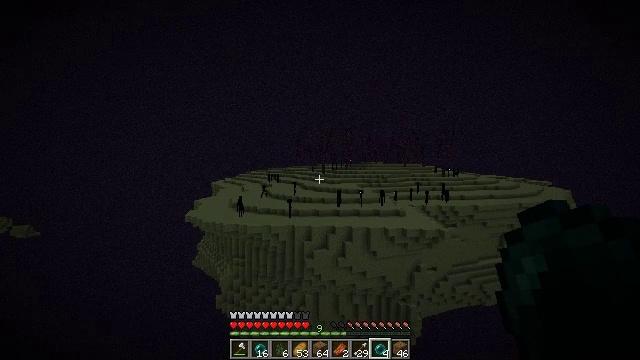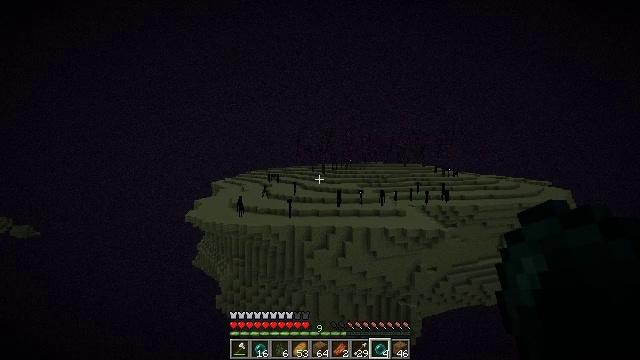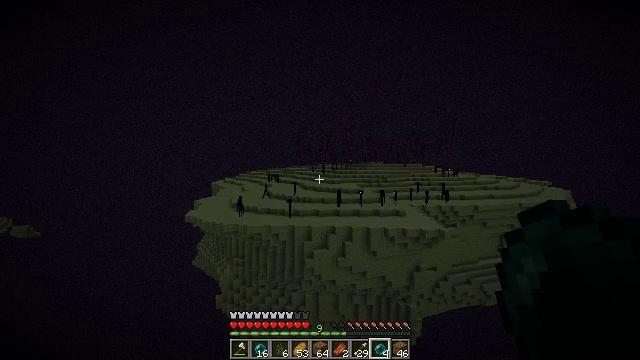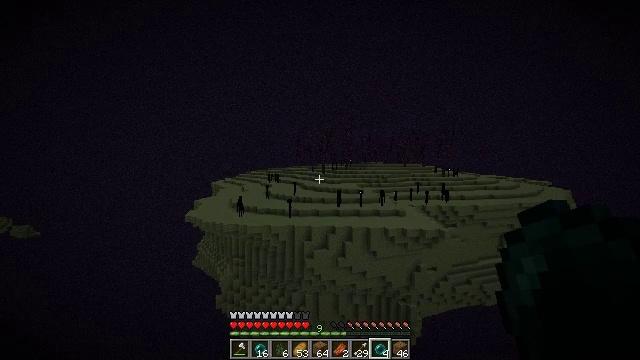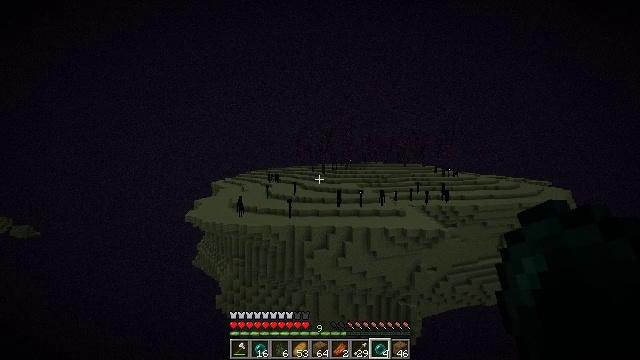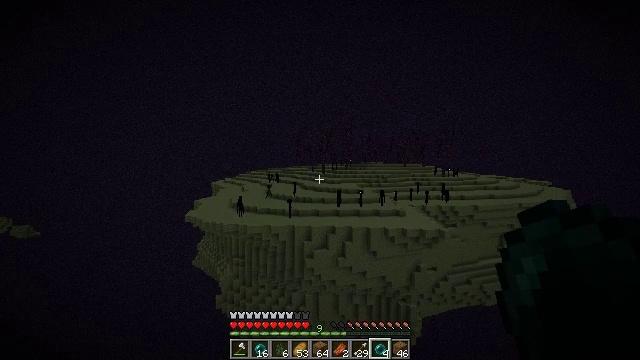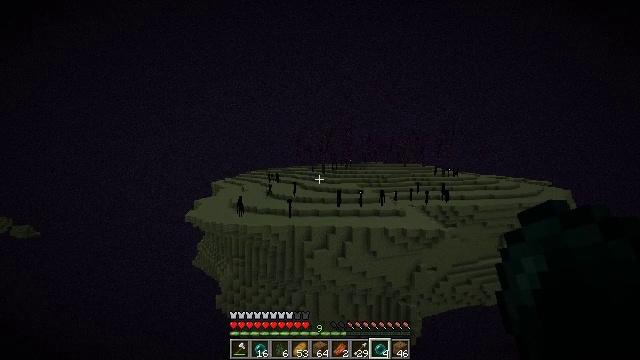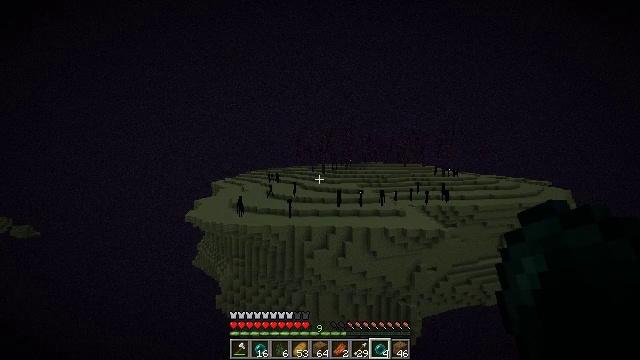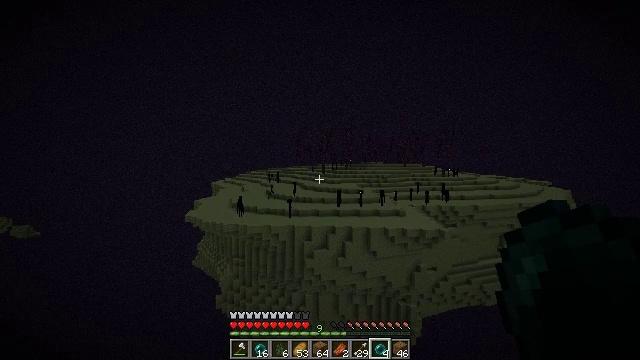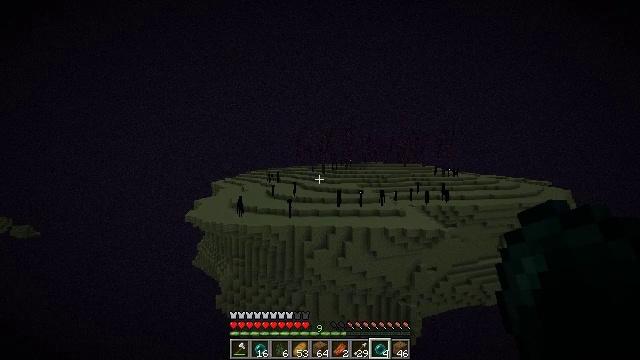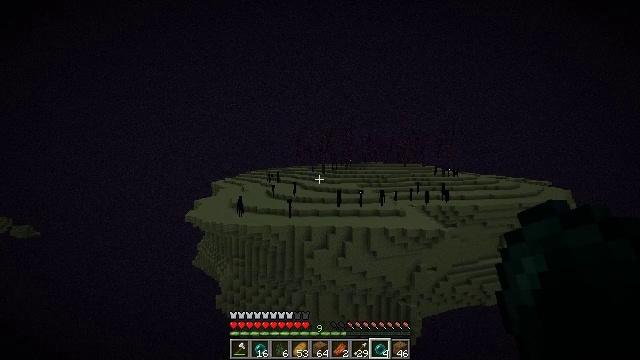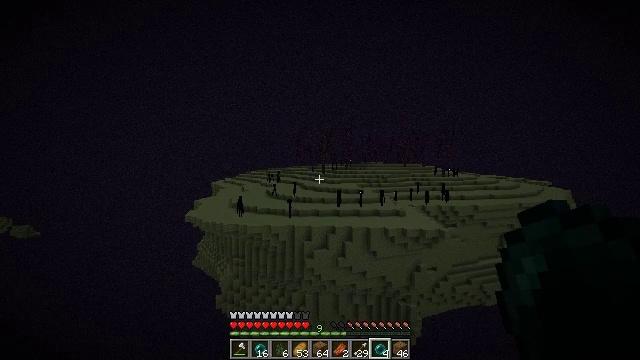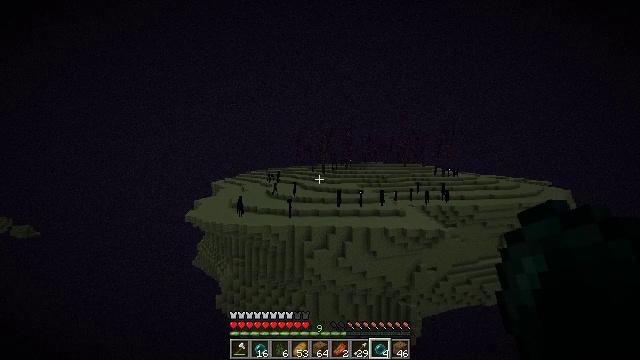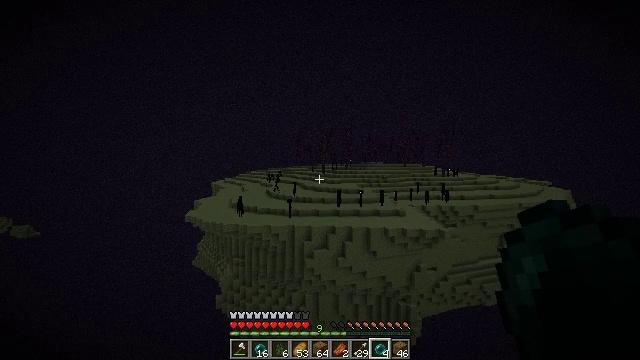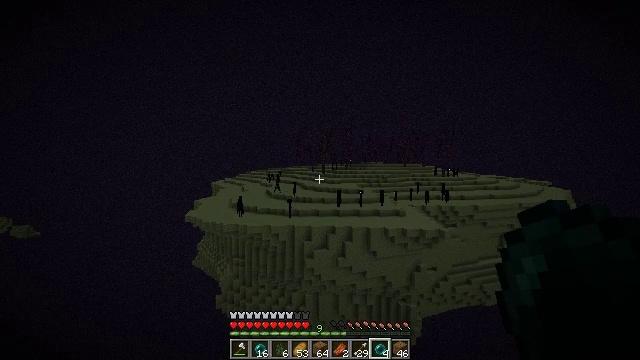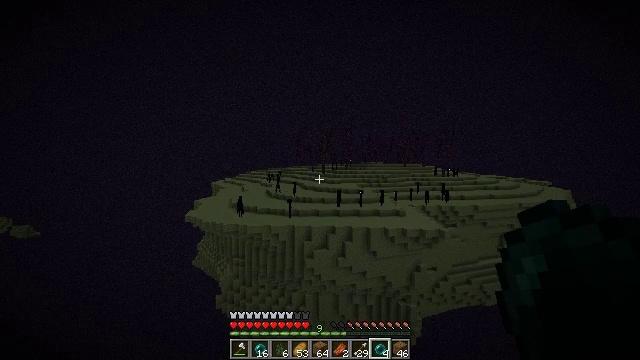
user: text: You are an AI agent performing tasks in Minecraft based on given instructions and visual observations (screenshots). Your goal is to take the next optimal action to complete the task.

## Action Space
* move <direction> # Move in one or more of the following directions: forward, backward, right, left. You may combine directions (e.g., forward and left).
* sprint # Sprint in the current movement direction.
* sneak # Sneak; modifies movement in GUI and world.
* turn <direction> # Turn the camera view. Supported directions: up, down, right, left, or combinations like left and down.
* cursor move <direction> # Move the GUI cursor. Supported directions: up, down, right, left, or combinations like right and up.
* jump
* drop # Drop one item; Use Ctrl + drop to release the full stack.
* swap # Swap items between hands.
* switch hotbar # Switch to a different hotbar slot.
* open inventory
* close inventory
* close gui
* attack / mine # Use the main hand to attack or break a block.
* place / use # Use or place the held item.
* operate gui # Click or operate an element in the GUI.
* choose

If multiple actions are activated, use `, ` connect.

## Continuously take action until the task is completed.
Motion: motion action
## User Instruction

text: Drop an ender pearl.
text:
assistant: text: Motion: sneak
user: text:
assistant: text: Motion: sneak
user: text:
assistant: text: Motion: sneak
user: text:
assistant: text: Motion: sneak
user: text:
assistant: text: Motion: sneak
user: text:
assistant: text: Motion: sneak
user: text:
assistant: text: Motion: sneak
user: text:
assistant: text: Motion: sneak
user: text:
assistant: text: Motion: sneak
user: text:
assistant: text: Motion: sneak
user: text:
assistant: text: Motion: sneak
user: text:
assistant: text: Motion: sneak
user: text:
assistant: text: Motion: sneak
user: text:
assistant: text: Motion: sneak
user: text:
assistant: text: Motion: sneak
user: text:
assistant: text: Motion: sneak, turn down
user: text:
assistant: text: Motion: sneak
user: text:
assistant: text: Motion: sneak
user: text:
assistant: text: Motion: sneak
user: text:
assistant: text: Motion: sneak
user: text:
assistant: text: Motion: sneak
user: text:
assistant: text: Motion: sneak
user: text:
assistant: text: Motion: sneak
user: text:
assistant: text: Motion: sneak
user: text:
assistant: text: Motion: sneak
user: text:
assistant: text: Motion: sneak
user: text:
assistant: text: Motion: sneak
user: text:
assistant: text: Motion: sneak
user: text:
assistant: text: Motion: sneak
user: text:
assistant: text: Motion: sneak